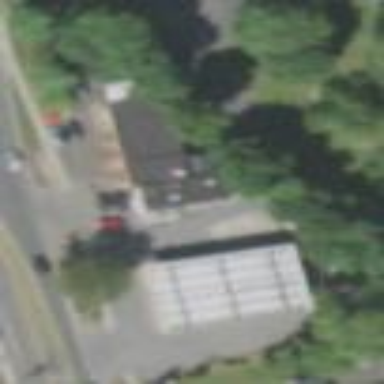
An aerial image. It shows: Fuel station.